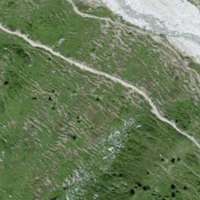
EUNIS habitat code: 26
Species observed at this site:
Gentiana brachyphylla